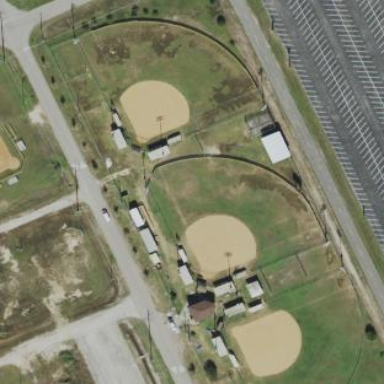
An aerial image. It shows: Softball pitch for leisure land activities.